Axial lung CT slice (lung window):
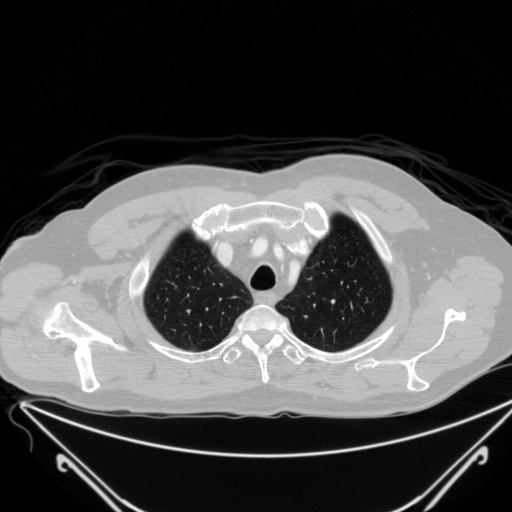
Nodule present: no